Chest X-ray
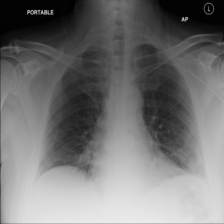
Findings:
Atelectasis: negative
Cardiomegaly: negative
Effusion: negative
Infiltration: negative
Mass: negative
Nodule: negative
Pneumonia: negative
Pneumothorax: negative
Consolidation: negative
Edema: negative
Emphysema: negative
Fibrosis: negative
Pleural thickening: negative
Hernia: negative